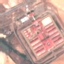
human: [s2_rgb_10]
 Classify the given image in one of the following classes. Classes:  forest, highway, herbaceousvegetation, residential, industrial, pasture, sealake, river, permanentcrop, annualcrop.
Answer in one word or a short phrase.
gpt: Industrial